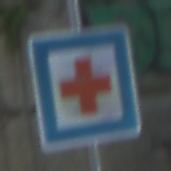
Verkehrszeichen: ErsteHilfe
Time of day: Midday
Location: Outdoor (Urban)
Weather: Clear
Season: NotSpecified
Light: Natural